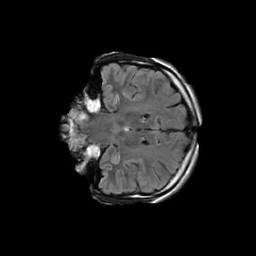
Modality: FLAIR
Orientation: coronal
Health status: ill
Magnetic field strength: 3 T